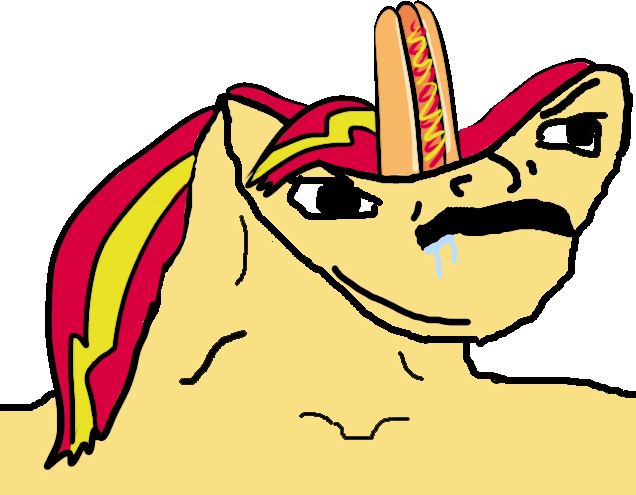
Label: 5_Animal